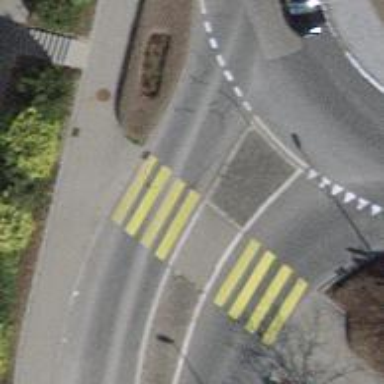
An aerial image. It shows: Uncontrolled zebra crossing with pedestrian island.